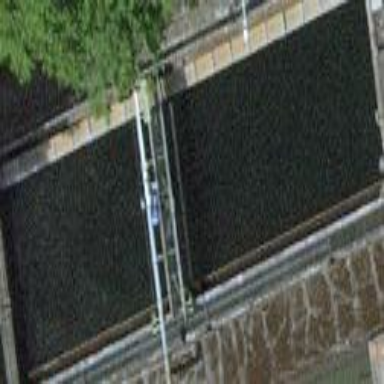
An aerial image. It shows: Body of wastewater.